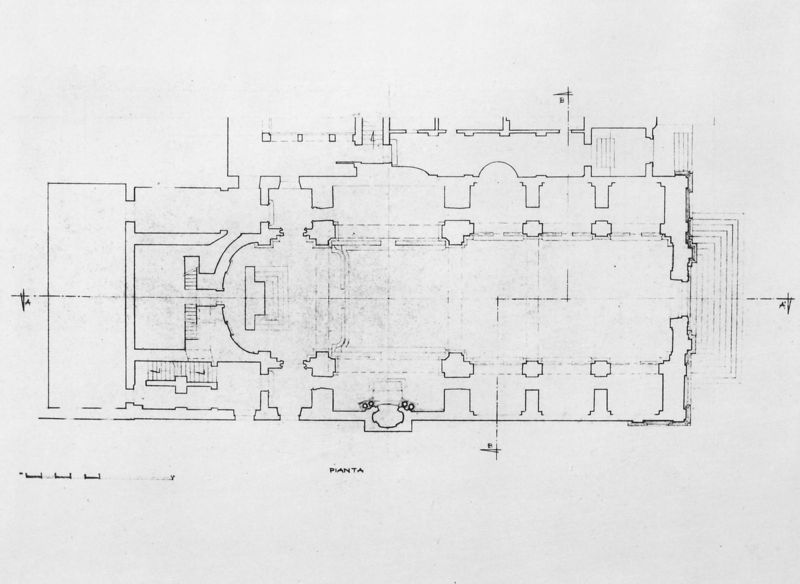
Titel: Santa Maria della Vittoria
Künstler: Giovanni Battista Soria
Standort: Rom (EU - I - Latium)
Schlagwörter: architecture, church, columns, stairs, steps, white, black, empty, room, windows, kloster, karte, building, plan, entrance, drawing, black and white, outline, sketch, bau, door, small, apse, floor plan, walls, bricks, elevation, construction, ground, geometric, map, medieval, aerial, lines, simple, altar, doorway, diagram, white and black, center, blueprint, pipes, layout, minimalist, build, architectural plan, pianta, baptistry, gound, planta, piples, cripta